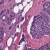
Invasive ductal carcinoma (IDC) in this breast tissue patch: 1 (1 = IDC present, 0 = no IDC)